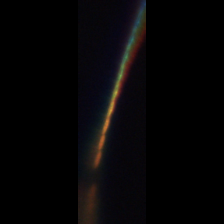
Taxon: Psuedo-nitzschia
Group: Diatoms